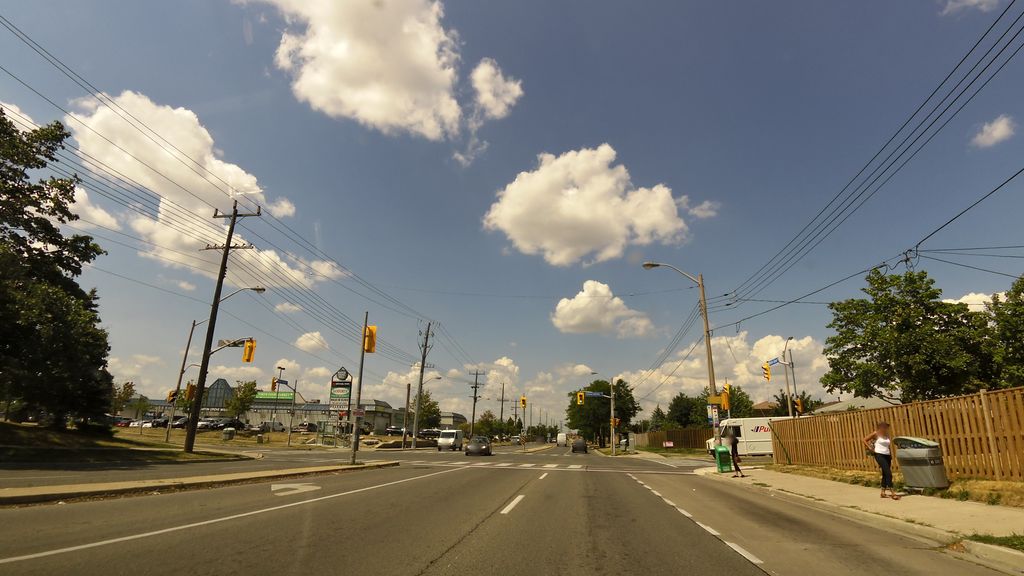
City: toronto